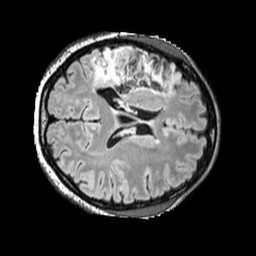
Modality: FLAIR
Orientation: axial
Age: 36
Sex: female
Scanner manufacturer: siemens
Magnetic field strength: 3 T
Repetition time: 5 s
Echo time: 0.387 s